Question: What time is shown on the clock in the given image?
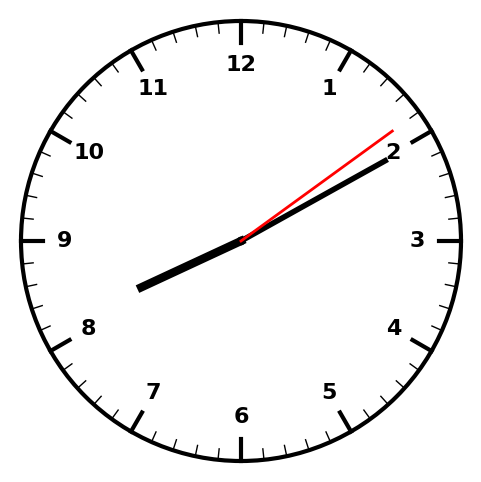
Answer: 08:10:09